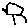
Label: bird